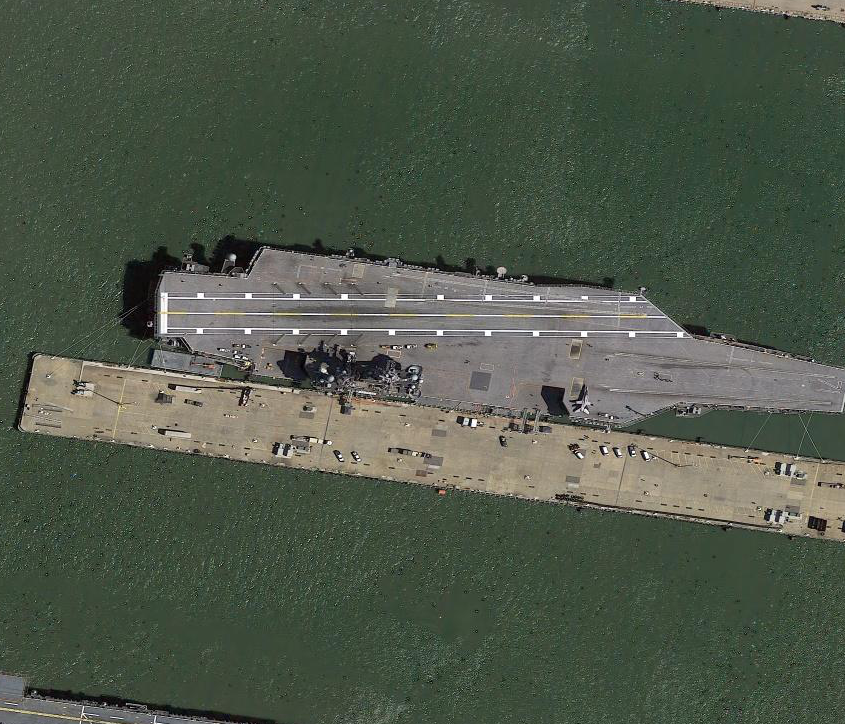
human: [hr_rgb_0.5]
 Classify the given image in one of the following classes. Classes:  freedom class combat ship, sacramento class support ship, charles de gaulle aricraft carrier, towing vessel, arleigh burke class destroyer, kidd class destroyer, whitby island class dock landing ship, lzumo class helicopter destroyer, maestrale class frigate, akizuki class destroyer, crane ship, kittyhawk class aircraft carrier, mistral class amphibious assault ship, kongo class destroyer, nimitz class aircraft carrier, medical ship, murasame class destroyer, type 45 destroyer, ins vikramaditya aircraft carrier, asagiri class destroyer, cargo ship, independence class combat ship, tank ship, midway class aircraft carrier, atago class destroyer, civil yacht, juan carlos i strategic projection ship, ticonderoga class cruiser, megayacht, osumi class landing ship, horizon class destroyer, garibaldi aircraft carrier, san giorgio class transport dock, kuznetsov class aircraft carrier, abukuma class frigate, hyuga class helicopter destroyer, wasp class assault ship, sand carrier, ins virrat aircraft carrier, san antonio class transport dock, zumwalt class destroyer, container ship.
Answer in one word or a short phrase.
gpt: Nimitz class aircraft carrier